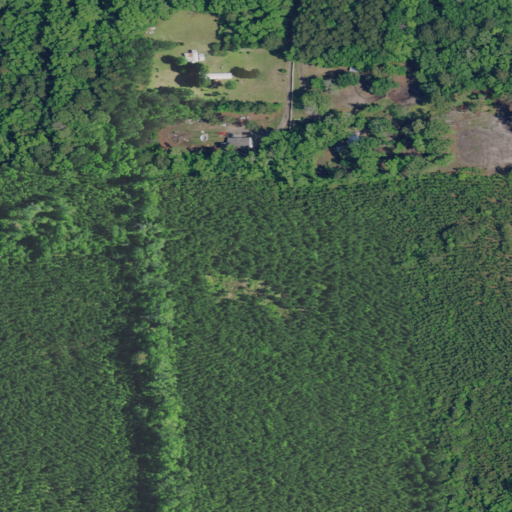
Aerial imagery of island in South Carolina named Port Royal Island containing evergreen forest, mixed forest, woody wetlands, deciduous forest, grassland, open development, and herbaceous wetlands